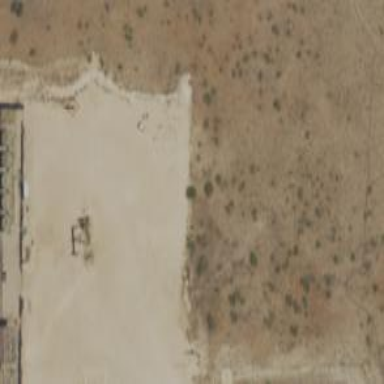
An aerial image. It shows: Wellsite surrounded by sand.